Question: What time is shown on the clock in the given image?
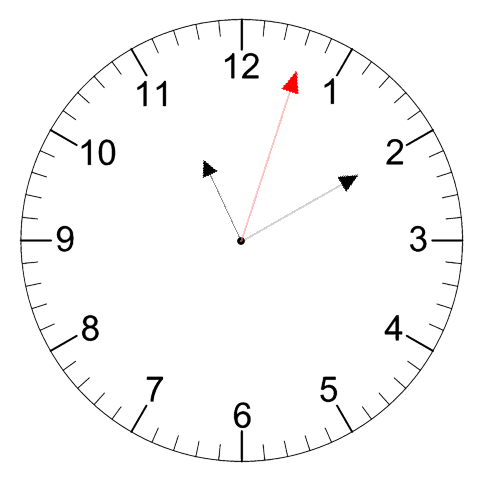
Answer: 11:10:03